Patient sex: M
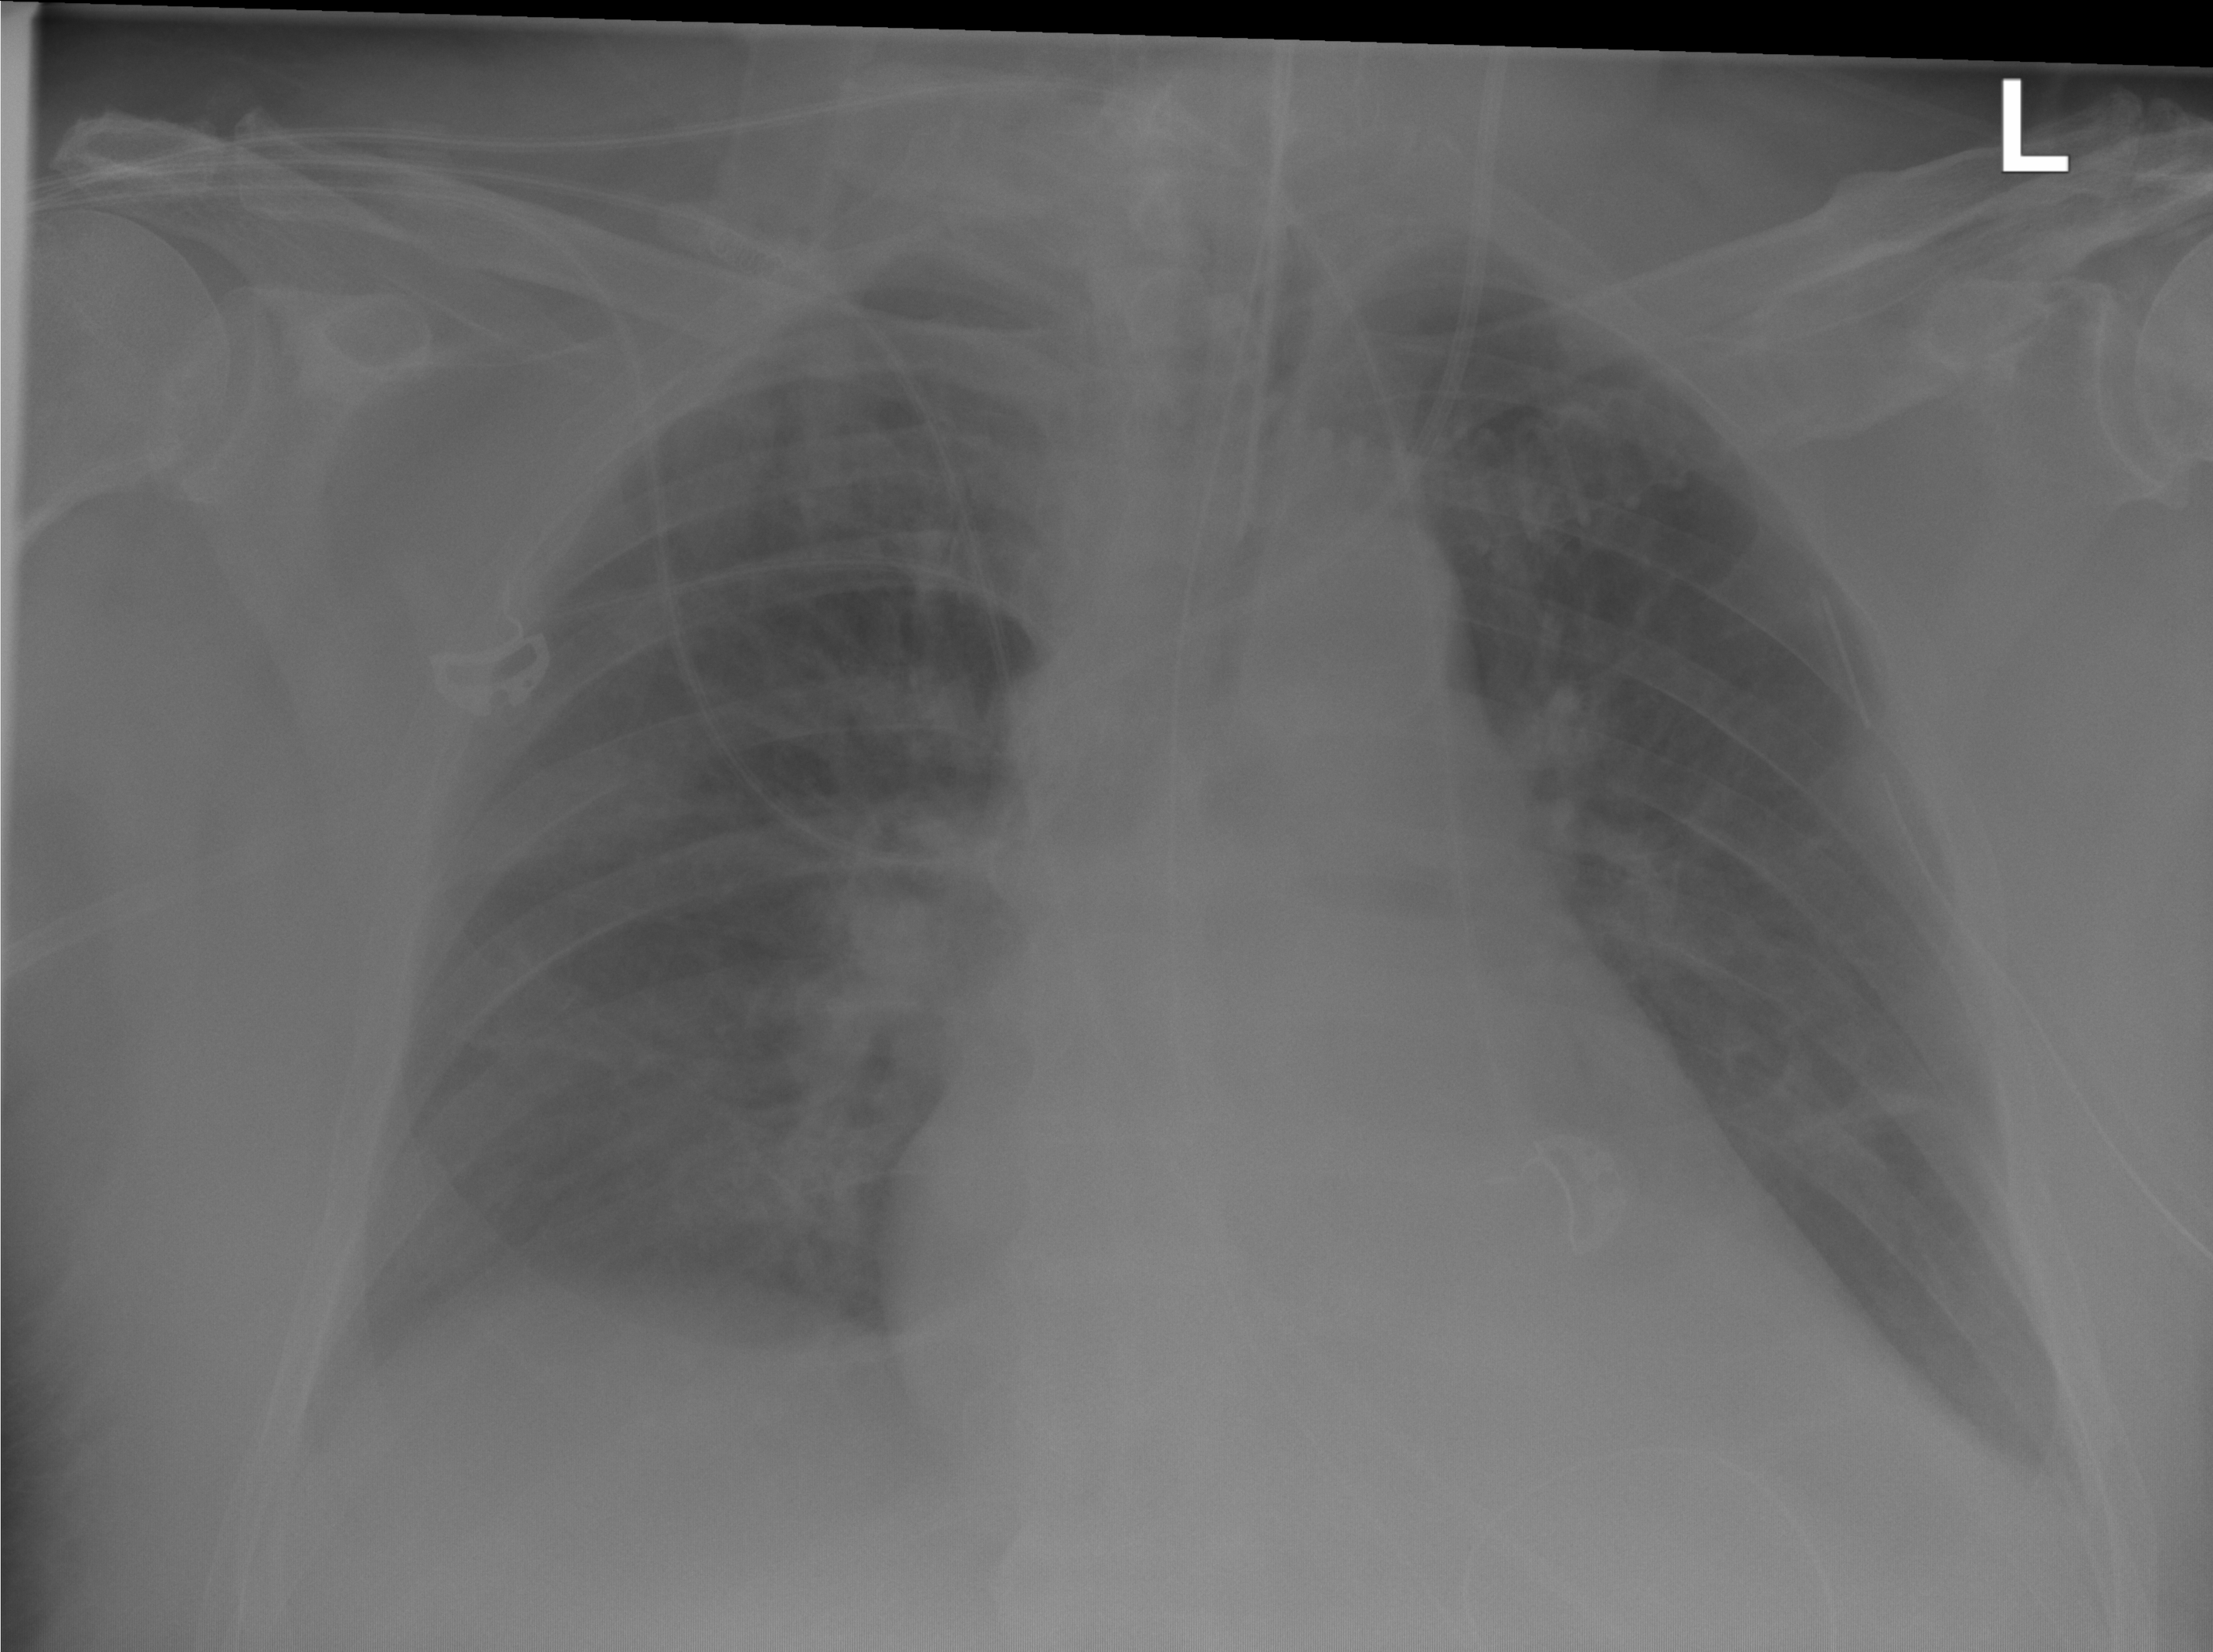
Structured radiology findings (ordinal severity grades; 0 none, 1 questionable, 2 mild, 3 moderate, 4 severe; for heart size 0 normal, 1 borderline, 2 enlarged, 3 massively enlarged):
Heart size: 2
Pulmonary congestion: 2
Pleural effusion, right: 2
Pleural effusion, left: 2
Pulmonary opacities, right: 0
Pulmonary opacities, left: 0
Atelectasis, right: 0
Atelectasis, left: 2